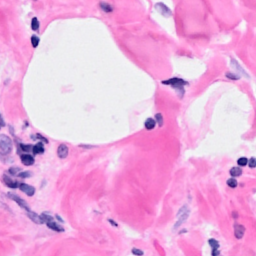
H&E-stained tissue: Breast